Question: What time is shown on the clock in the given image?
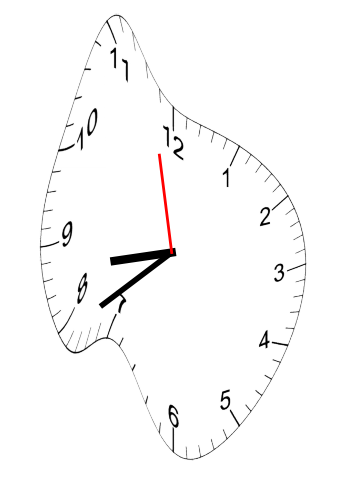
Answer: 08:38:58